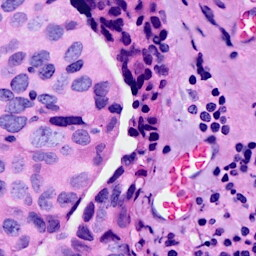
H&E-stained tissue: Breast